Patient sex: M
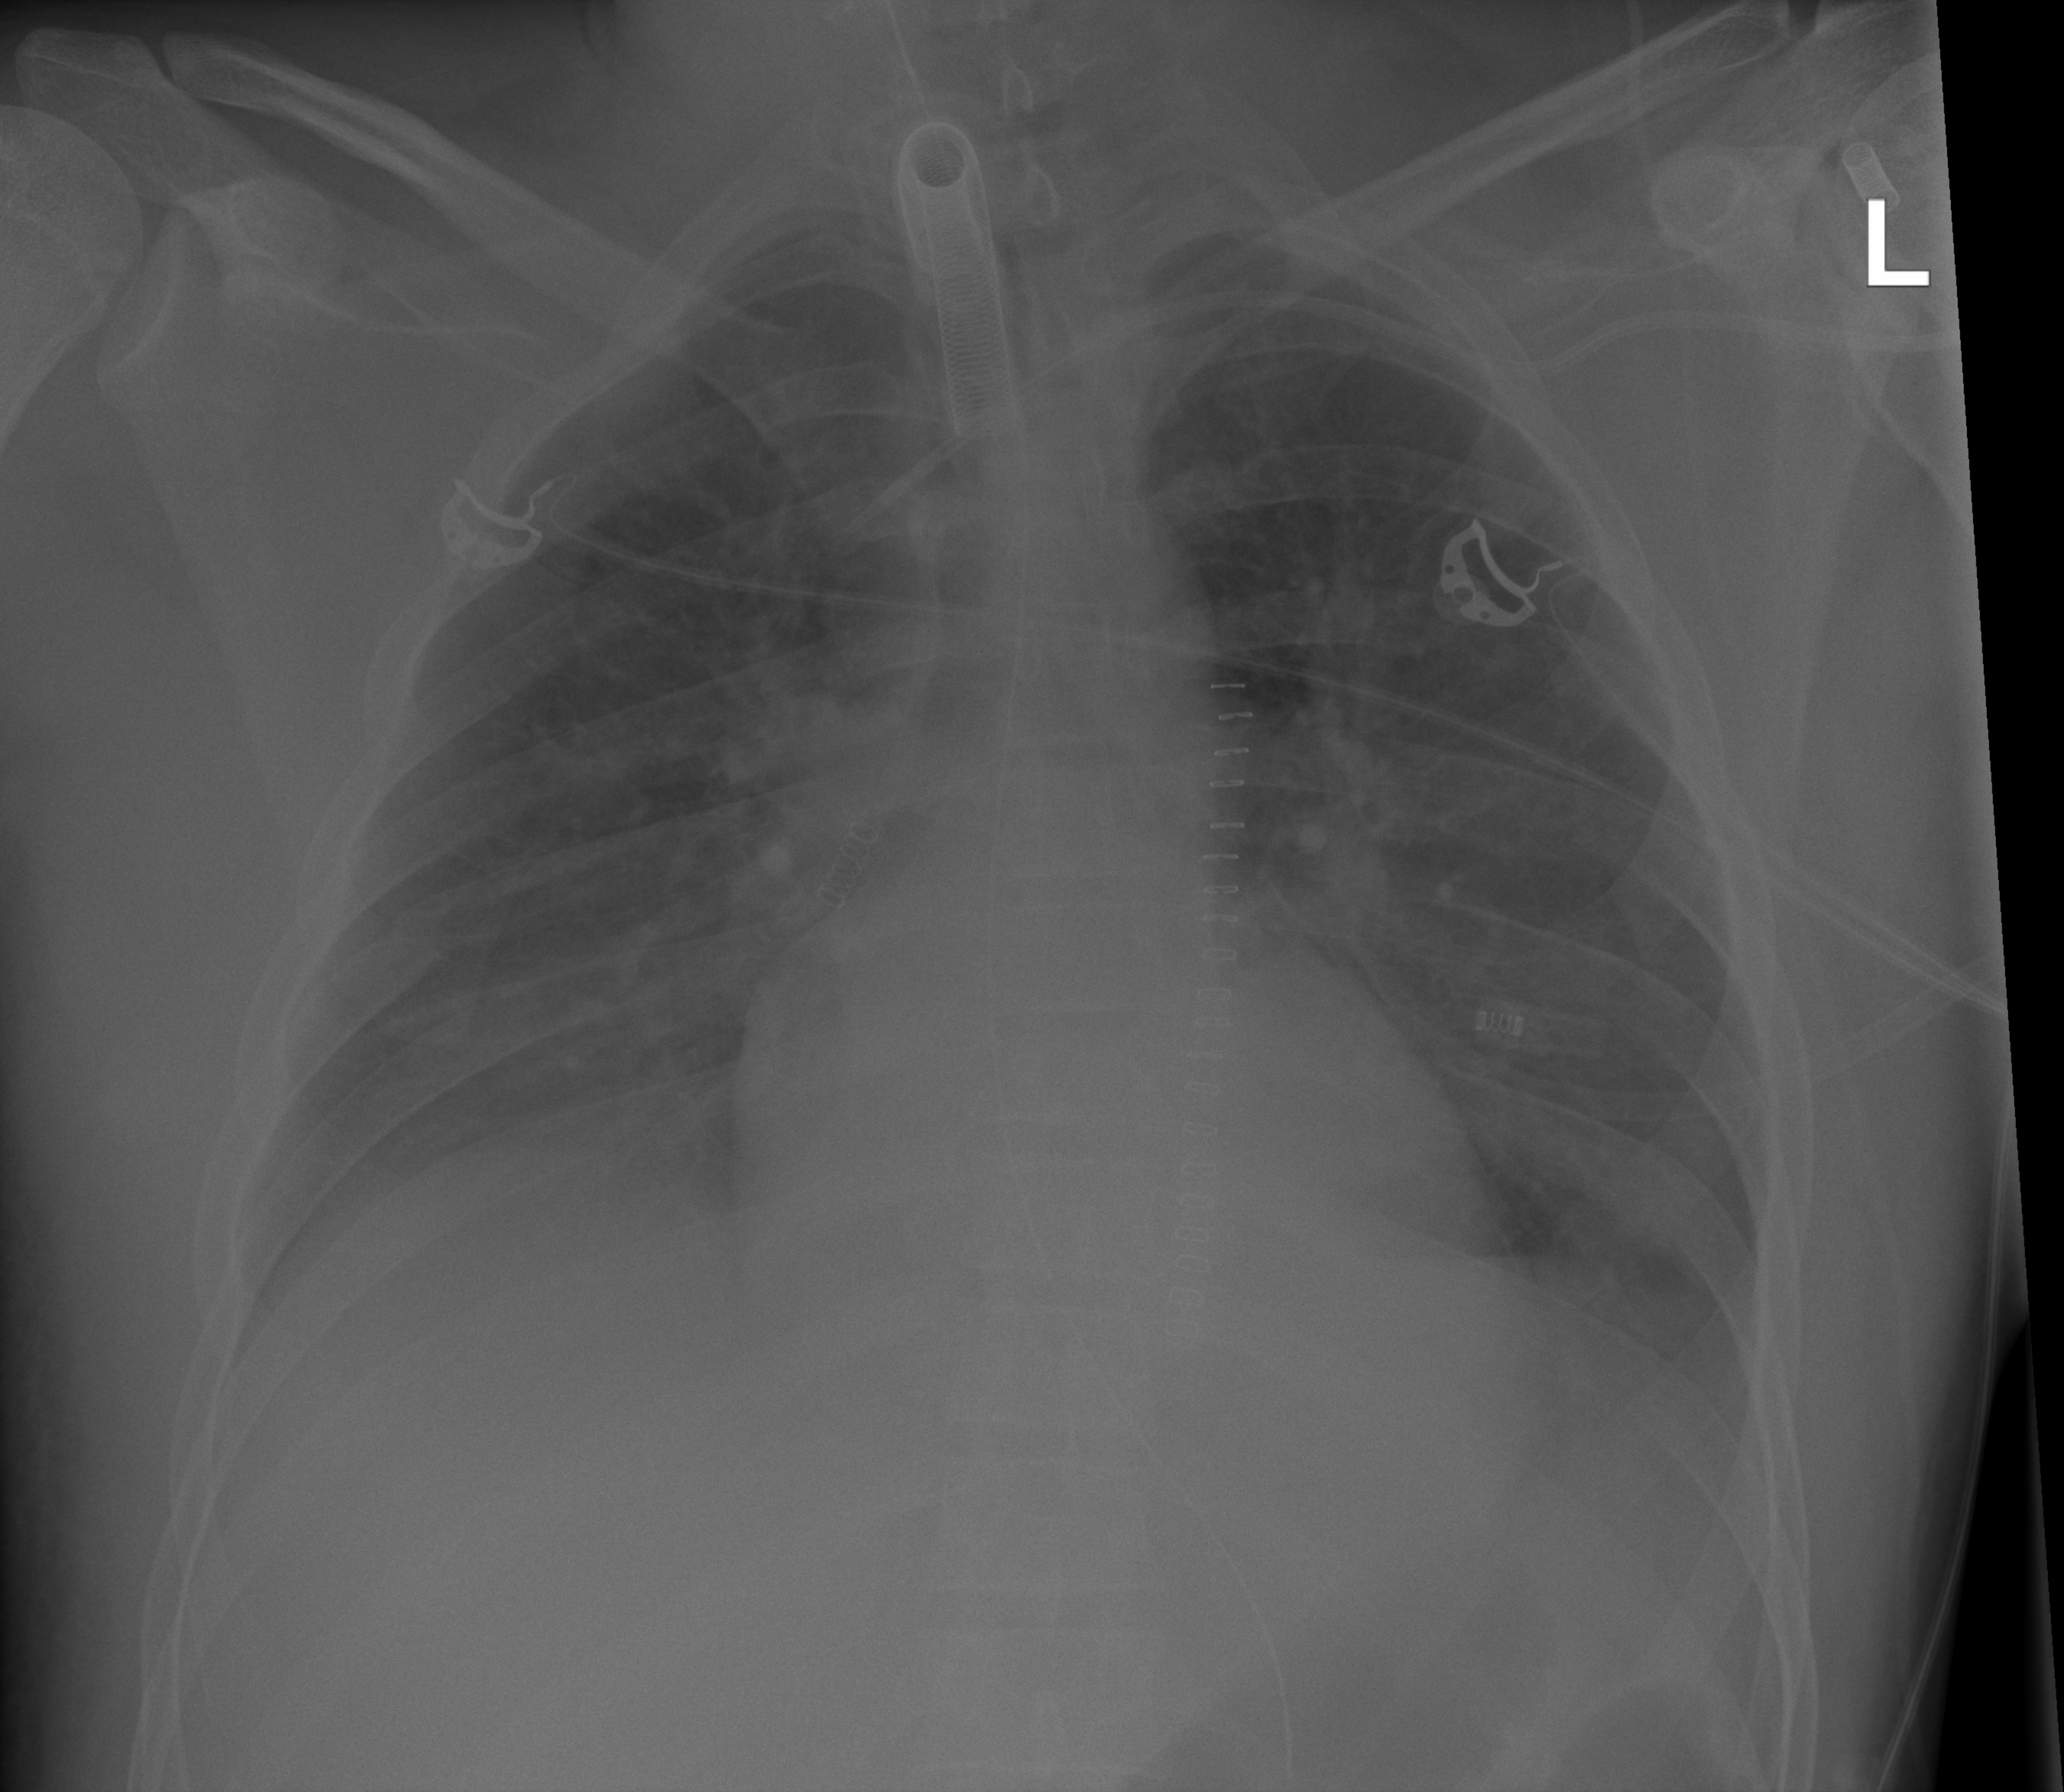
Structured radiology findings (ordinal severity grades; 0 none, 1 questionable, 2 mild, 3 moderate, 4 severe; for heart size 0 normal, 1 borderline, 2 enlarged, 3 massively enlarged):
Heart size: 0
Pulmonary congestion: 0
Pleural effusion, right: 2
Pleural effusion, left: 0
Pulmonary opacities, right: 0
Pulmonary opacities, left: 0
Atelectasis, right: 2
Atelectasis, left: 0